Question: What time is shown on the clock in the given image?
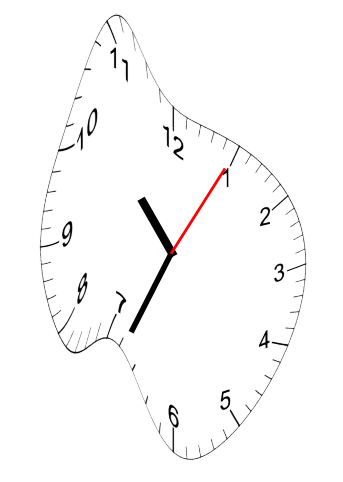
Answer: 10:34:05